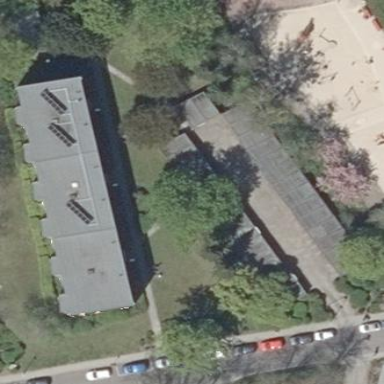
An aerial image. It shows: Group of garages.